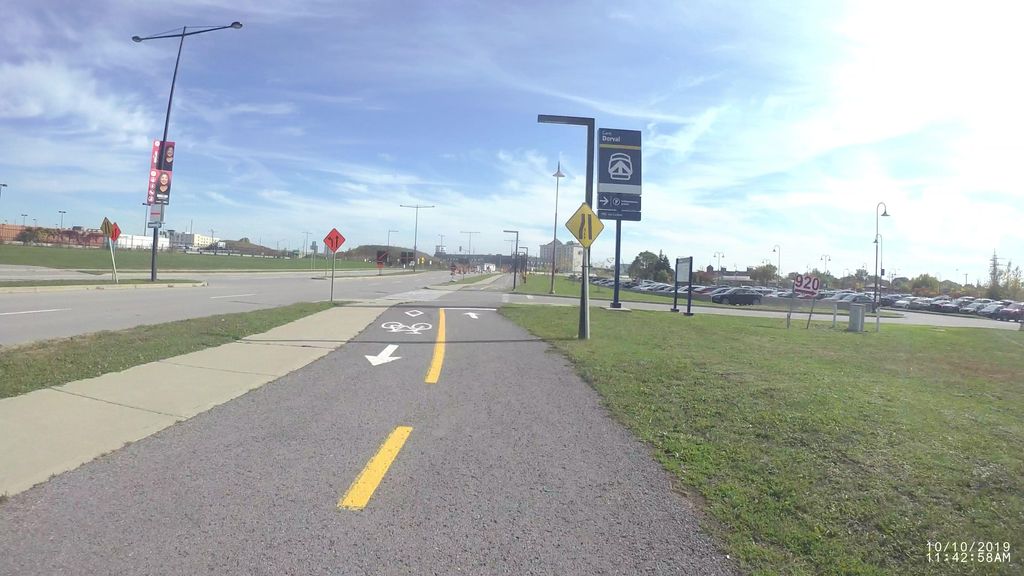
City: montreal